Interaction volume radius: 5 \u00c5
Interaction volume height: 40 \u00c5
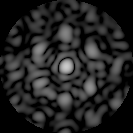
Disorder parameter: 0.6864